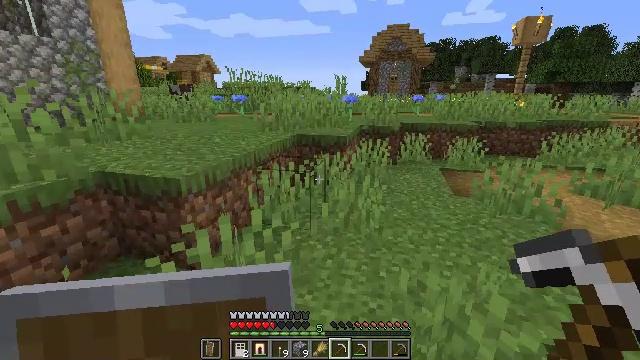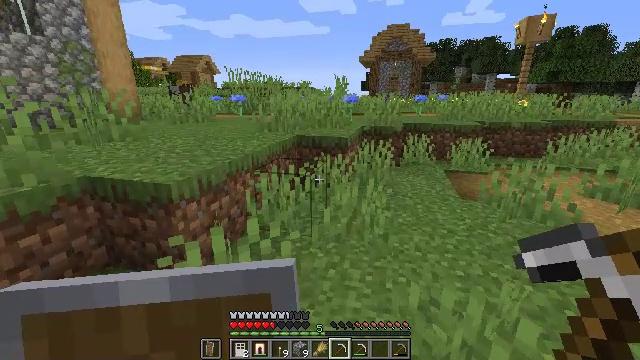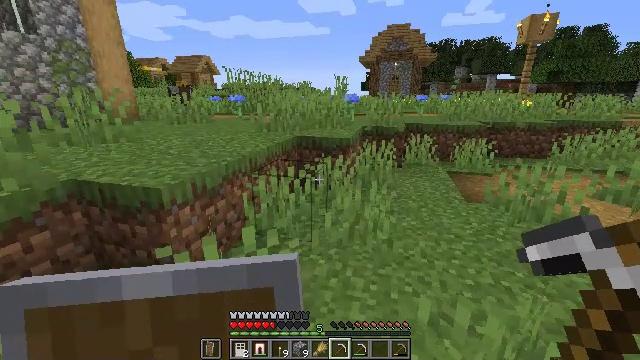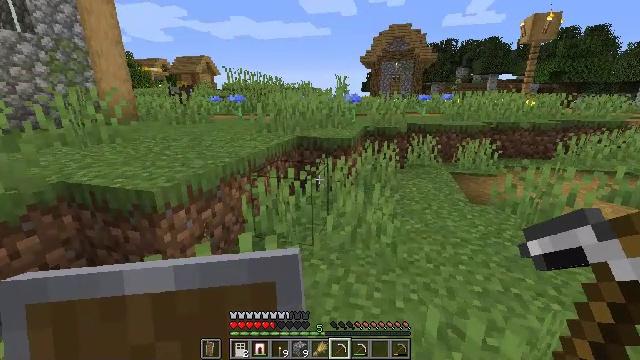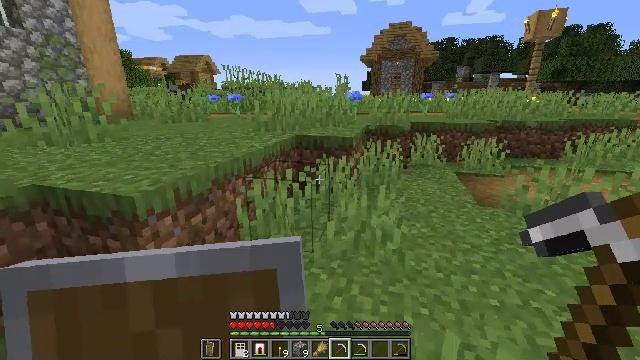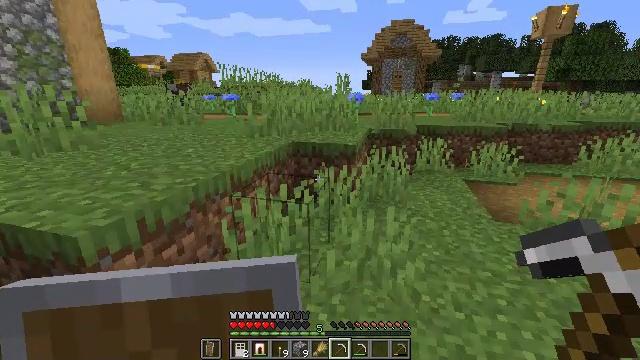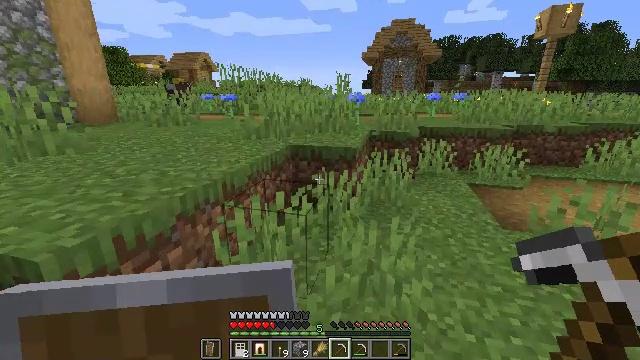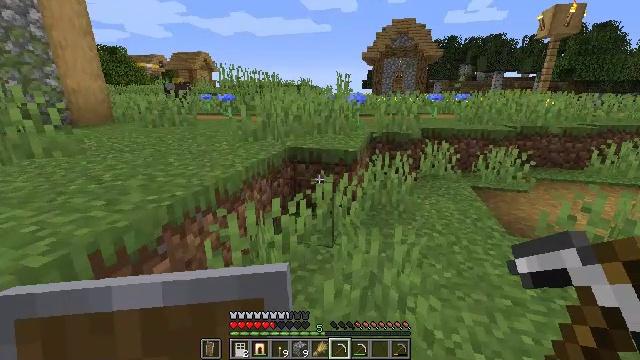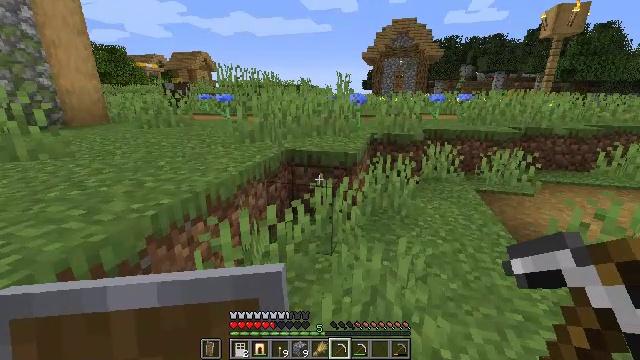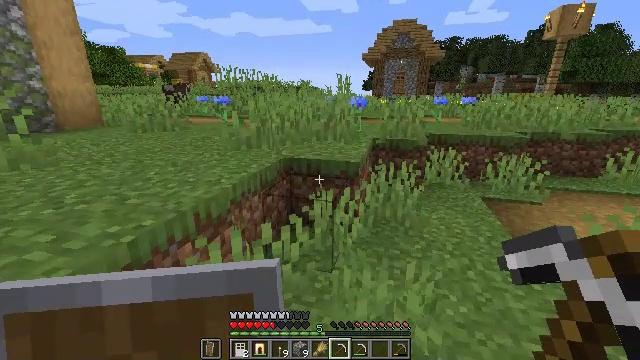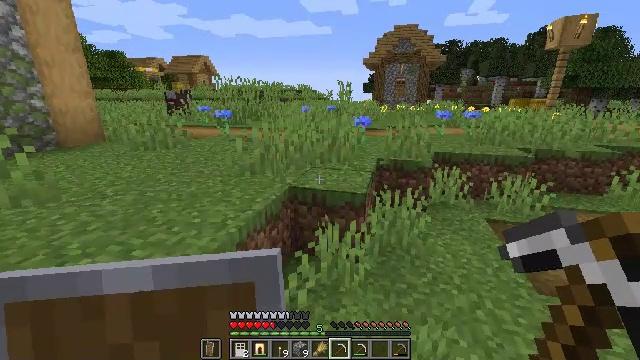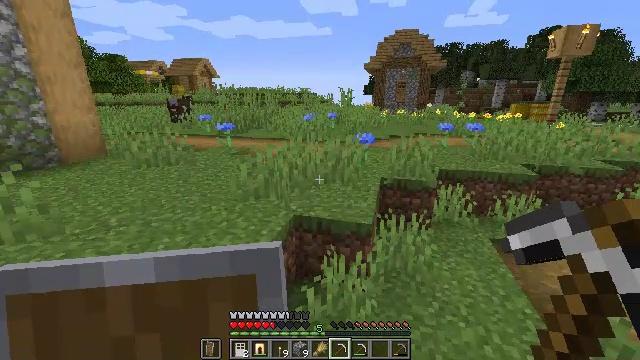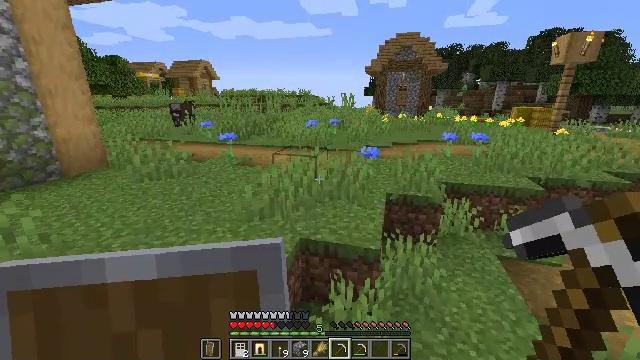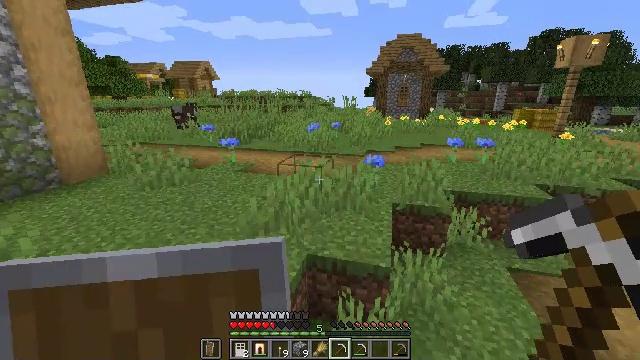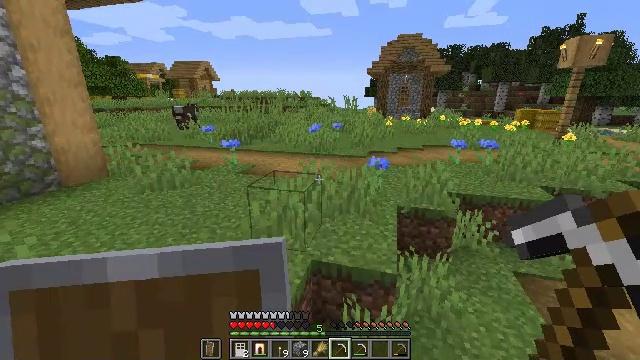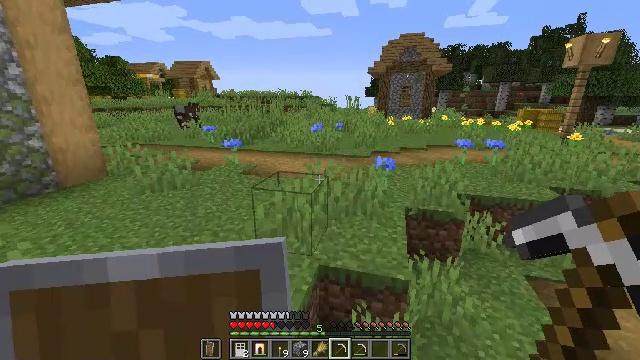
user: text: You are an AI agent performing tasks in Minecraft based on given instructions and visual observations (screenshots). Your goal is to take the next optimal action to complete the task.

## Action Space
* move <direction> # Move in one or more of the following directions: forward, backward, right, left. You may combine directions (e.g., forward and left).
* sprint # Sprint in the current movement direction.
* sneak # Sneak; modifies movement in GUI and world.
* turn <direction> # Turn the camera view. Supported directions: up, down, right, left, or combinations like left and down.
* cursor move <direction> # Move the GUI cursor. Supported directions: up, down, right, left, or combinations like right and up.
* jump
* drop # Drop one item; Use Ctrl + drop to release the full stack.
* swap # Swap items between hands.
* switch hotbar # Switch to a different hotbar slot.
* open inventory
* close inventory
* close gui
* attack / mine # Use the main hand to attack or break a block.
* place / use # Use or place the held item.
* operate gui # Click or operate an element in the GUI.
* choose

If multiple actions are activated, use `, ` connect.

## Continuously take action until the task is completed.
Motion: motion action
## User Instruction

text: Mine a hay block from the field.
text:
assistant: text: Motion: move forward
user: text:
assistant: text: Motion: move forward
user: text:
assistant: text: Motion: move forward
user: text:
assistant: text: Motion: move forward
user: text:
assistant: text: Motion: move forward
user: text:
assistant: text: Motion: move forward
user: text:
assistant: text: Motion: move forward
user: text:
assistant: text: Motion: move forward
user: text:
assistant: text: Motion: move forward and move left, jump
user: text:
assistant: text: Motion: move forward and move left, jump
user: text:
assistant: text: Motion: move forward and move left, jump
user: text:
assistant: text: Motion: move forward and move left, jump
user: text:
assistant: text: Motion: move forward and move left, jump
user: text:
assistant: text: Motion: move forward and move left, jump
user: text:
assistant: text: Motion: move forward and move left, jump
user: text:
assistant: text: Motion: move forward and move left, jump
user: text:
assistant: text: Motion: move forward and move left, jump
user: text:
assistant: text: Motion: move forward and move left, jump
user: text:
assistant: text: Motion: move forward, jump
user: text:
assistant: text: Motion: move forward and move left, jump
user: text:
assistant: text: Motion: move forward and move left, jump
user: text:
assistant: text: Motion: move forward and move left, jump
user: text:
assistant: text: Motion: move forward and move left, jump
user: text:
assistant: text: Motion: move forward, jump
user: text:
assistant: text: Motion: move forward, jump
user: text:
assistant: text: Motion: move forward, jump
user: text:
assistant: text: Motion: move forward, jump
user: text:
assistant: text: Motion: move forward, jump
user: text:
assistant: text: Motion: move forward, jump
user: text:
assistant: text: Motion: move forward, jump